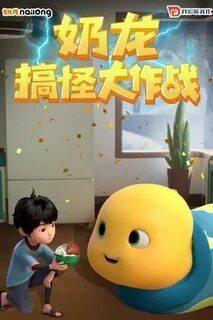
Label: nailong